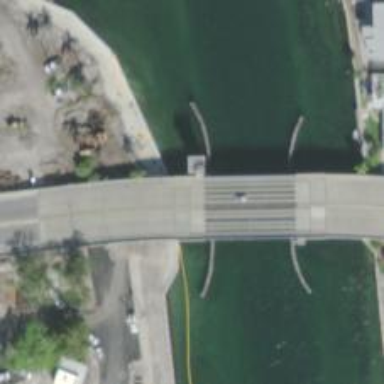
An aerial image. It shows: Secondary road with movable bascule bridge.